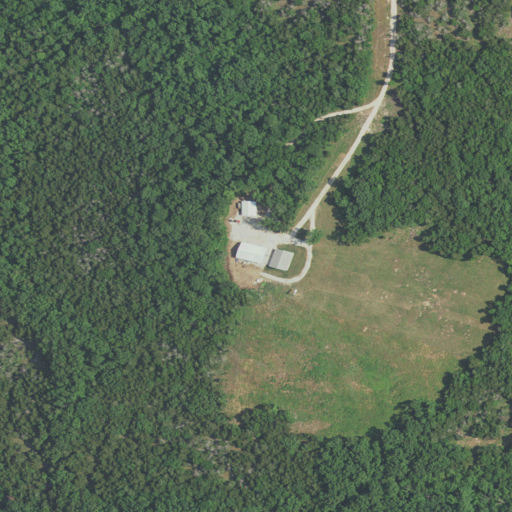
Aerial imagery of mountain in Missouri named Bald Hill containing deciduous forest, evergreen forest, mixed forest, grassland, and shrub